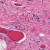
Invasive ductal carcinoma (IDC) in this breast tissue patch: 0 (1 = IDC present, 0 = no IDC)